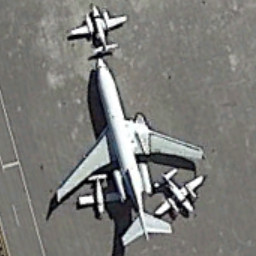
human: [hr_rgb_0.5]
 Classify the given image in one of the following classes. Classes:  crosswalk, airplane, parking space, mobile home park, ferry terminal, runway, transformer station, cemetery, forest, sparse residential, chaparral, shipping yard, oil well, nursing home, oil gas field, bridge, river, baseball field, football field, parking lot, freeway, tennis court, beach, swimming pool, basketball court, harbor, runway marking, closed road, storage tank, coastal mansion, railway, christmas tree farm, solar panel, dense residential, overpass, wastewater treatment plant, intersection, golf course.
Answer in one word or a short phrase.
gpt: airplane